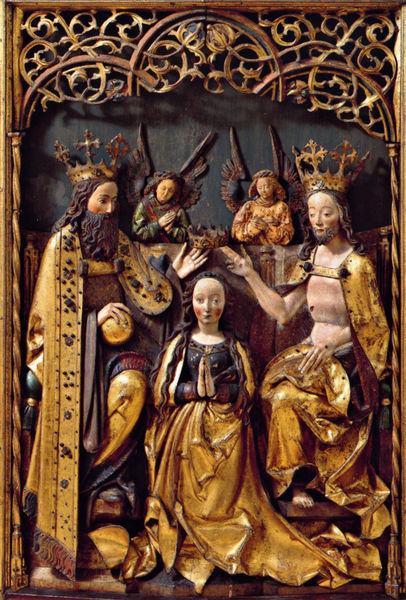
Titel: Marienkrönungsaltärchen
Künstler: Hans Heberlein
Standort: Nürnberg.
Institution: Germanisches Nationalmuseum
Schlagwörter: blau, flügel, fuß, gott, himmel, mann, umhang, frauen, gelb, menschen, sitzen, braun, frau, hintergrund, holz, kleid, licht, männer, schmuck, rot, ornament, bart, bärte, barock, falten, gesicht, rahmen, bild, hände, gitter, kirche, gewand, gold, mantel, gewänder, vater, gotik, krone, locken, rosa, umrandung, engel, skulptur, apfel, relief, zwei, rand, könig, detail, dekor, ornamente, verzierung, faltenwurf, plastik, foto, religion, plastisch, holzstich, stich, knien, mäntel, kugel, beten, gebet, altar, hochaltar, ranke, schnitzerei, photo, gotisch, christus, jesus, jesus christus, mittelalter, knieen, krönung, segnung, baldachin, könige, königin, heilige, mittelpunkt, golden, zuschauen, heilig, taufe, maria, madonna, anbetung, betend, mutter gottes, fassung, schnitzwerk, altarbild, himmelfahrt, hoolz, bildhauer, kronen, weltkugel, gesprenge, marienkrönung, gottvater, himmelskönigin, reichsapfel, kunstwerk, arbigg, bemaltf, esprenge, reilief, rankwerk, gottsohn, madinna, enegel, jkirche